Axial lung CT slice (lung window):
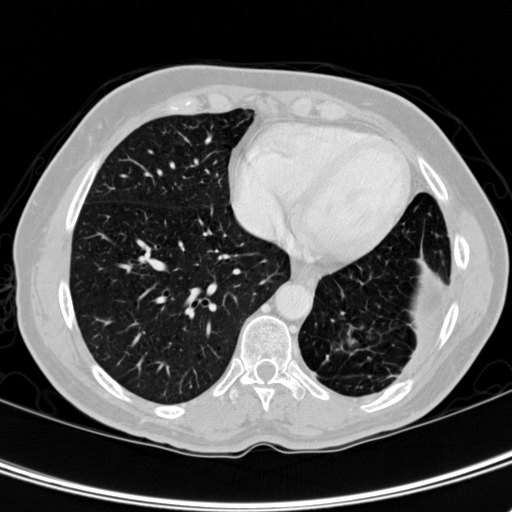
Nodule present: no